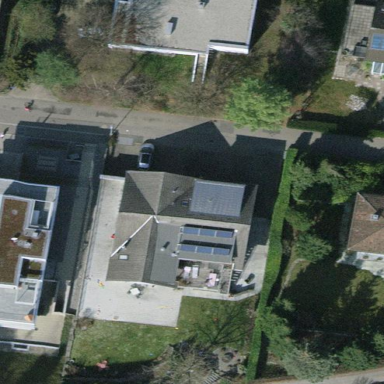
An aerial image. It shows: Detached building.